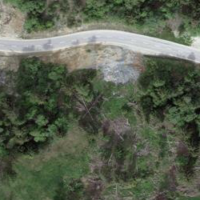
EUNIS habitat code: 43
Species observed at this site:
Phylloscopus collybita
Turdus philomelos
Troglodytes troglodytes
Fringilla coelebs
Buteo buteo
Sylvia atricapilla
Motacilla alba
Periparus ater